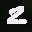
Label: 2